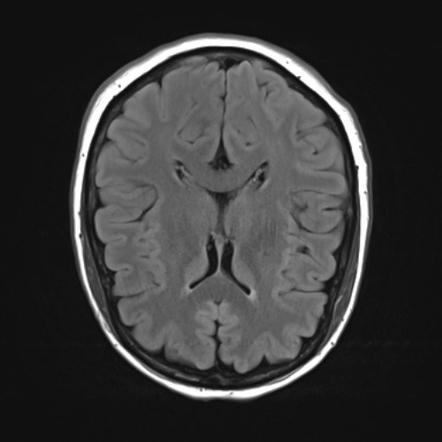
Label: notumor